Question: Trying to contribute some optimization for the parallelization in the pystruct module and in discussions trying to explain my thinking for why I wanted to instantiate pools as early in the execution as possible and keep them around as long as possible, reusing them, I realized I know that it works best to do this, but I don't completely know why.
I know that the claim, on *nix systems, is that a pool worker subprocess copies on write from all the globals in the parent process. This is definitely the case on the whole, but I think a caveat should be added that when one of those globals is a particularly dense data structure like a numpy or scipy matrix, it appears that whatever references get copied down into the worker are actually pretty sizeable even if the whole object isn't being copied, and so spawning new pools late in the execution can cause memory issues. I have found the best practice is to spawn a pool as early as possible, so that any data structures are small.
I have known this for a while and engineered around it in applications at work but the best explanation I've gotten is what I posted in the thread here:
<URL>
Looking at the python script below, essentially, you would expect free memory in the pool created step in the first run and the matrix created step in the second to be basically equal, as in both final pool terminated calls. But they never are, there is always (unless something else is going on on the machine of course) more free memory when you create the pool first. That effect increases with the complexity (and size) of the data structures in the global namespace at the time the pool is created (I think). Does anyone have a good explanation for this?
I made this little picture with the bash loop and the R script also below to illustrate, showing the free memory overall after both pool and matrix are created, depending on the order:

pool_memory_test.py:
'''
import numpy as np
import multiprocessing as mp
import logging
def memory():
"""
Get node total memory and memory usage
"""
with open('/proc/meminfo', 'r') as mem:
ret = {}
tmp = 0
for i in mem:
sline = i.split()
if str(sline[0]) == 'MemTotal:':
ret['total'] = int(sline[1])
elif str(sline[0]) in ('MemFree:', 'Buffers:', 'Cached:'):
tmp += int(sline[1])
ret['free'] = tmp
ret['used'] = int(ret['total']) - int(ret['free'])
return ret
if __name__ == '__main__':
import argparse
parser = argparse.ArgumentParser()
parser.add_argument('--pool_first', action='store_true')
parser.add_argument('--call_map', action='store_true')
args = parser.parse_args()
if args.pool_first:
logging.debug('start:
{}
'.format(' '.join(['{}: {}'.format(k,v)
for k,v in memory().items()])))
p = mp.Pool()
logging.debug('pool created:
{}
'.format(' '.join(['{}: {}'.format(k,v)
for k,v in memory().items()])))
biggish_matrix = np.ones((50000,5000))
logging.debug('matrix created:
{}
'.format(' '.join(['{}: {}'.format(k,v)
for k,v in memory().items()])))
print memory()['free']
else:
logging.debug('start:
{}
'.format(' '.join(['{}: {}'.format(k,v)
for k,v in memory().items()])))
biggish_matrix = np.ones((50000,5000))
logging.debug('matrix created:
{}
'.format(' '.join(['{}: {}'.format(k,v)
for k,v in memory().items()])))
p = mp.Pool()
logging.debug('pool created:
{}
'.format(' '.join(['{}: {}'.format(k,v)
for k,v in memory().items()])))
print memory()['free']
if args.call_map:
row_sums = p.map(sum, biggish_matrix)
logging.debug('sum mapped:
{}
'.format(' '.join(['{}: {}'.format(k,v)
for k,v in memory().items()])))
p.terminate()
p.join()
logging.debug('pool terminated:
{}
'.format(' '.join(['{}: {}'.format(k,v)
for k,v in memory().items()])))
'''
pool_memory_test.sh
'''
#! /bin/bash
rm pool_first_obs.txt > /dev/null 2>&1;
rm matrix_first_obs.txt > /dev/null 2>&1;
for ((n=0;n<100;n++)); do
python pool_memory_test.py --pool_first >> pool_first_obs.txt;
python pool_memory_test.py >> matrix_first_obs.txt;
done
'''
pool_memory_test_plot.R:
'''
library(ggplot2)
library(reshape2)
pool_first = as.numeric(readLines('pool_first_obs.txt'))
matrix_first = as.numeric(readLines('matrix_first_obs.txt'))
df = data.frame(i=seq(1,100), pool_first, matrix_first)
ggplot(data=melt(df, id.vars='i'), aes(x=i, y=value, color=variable)) +
geom_point() + geom_smooth() + xlab('iteration') +
ylab('free memory') + ggsave('multiprocessing_pool_memory.png')
'''
EDIT: fixing small bug in script caused by overzealous find/replace and rerunning fixed
EDIT2: "-0" slicing? You can do that? :)
EDIT3: better python script, bash looping and visualization, ok done with this rabbit hole for now :)
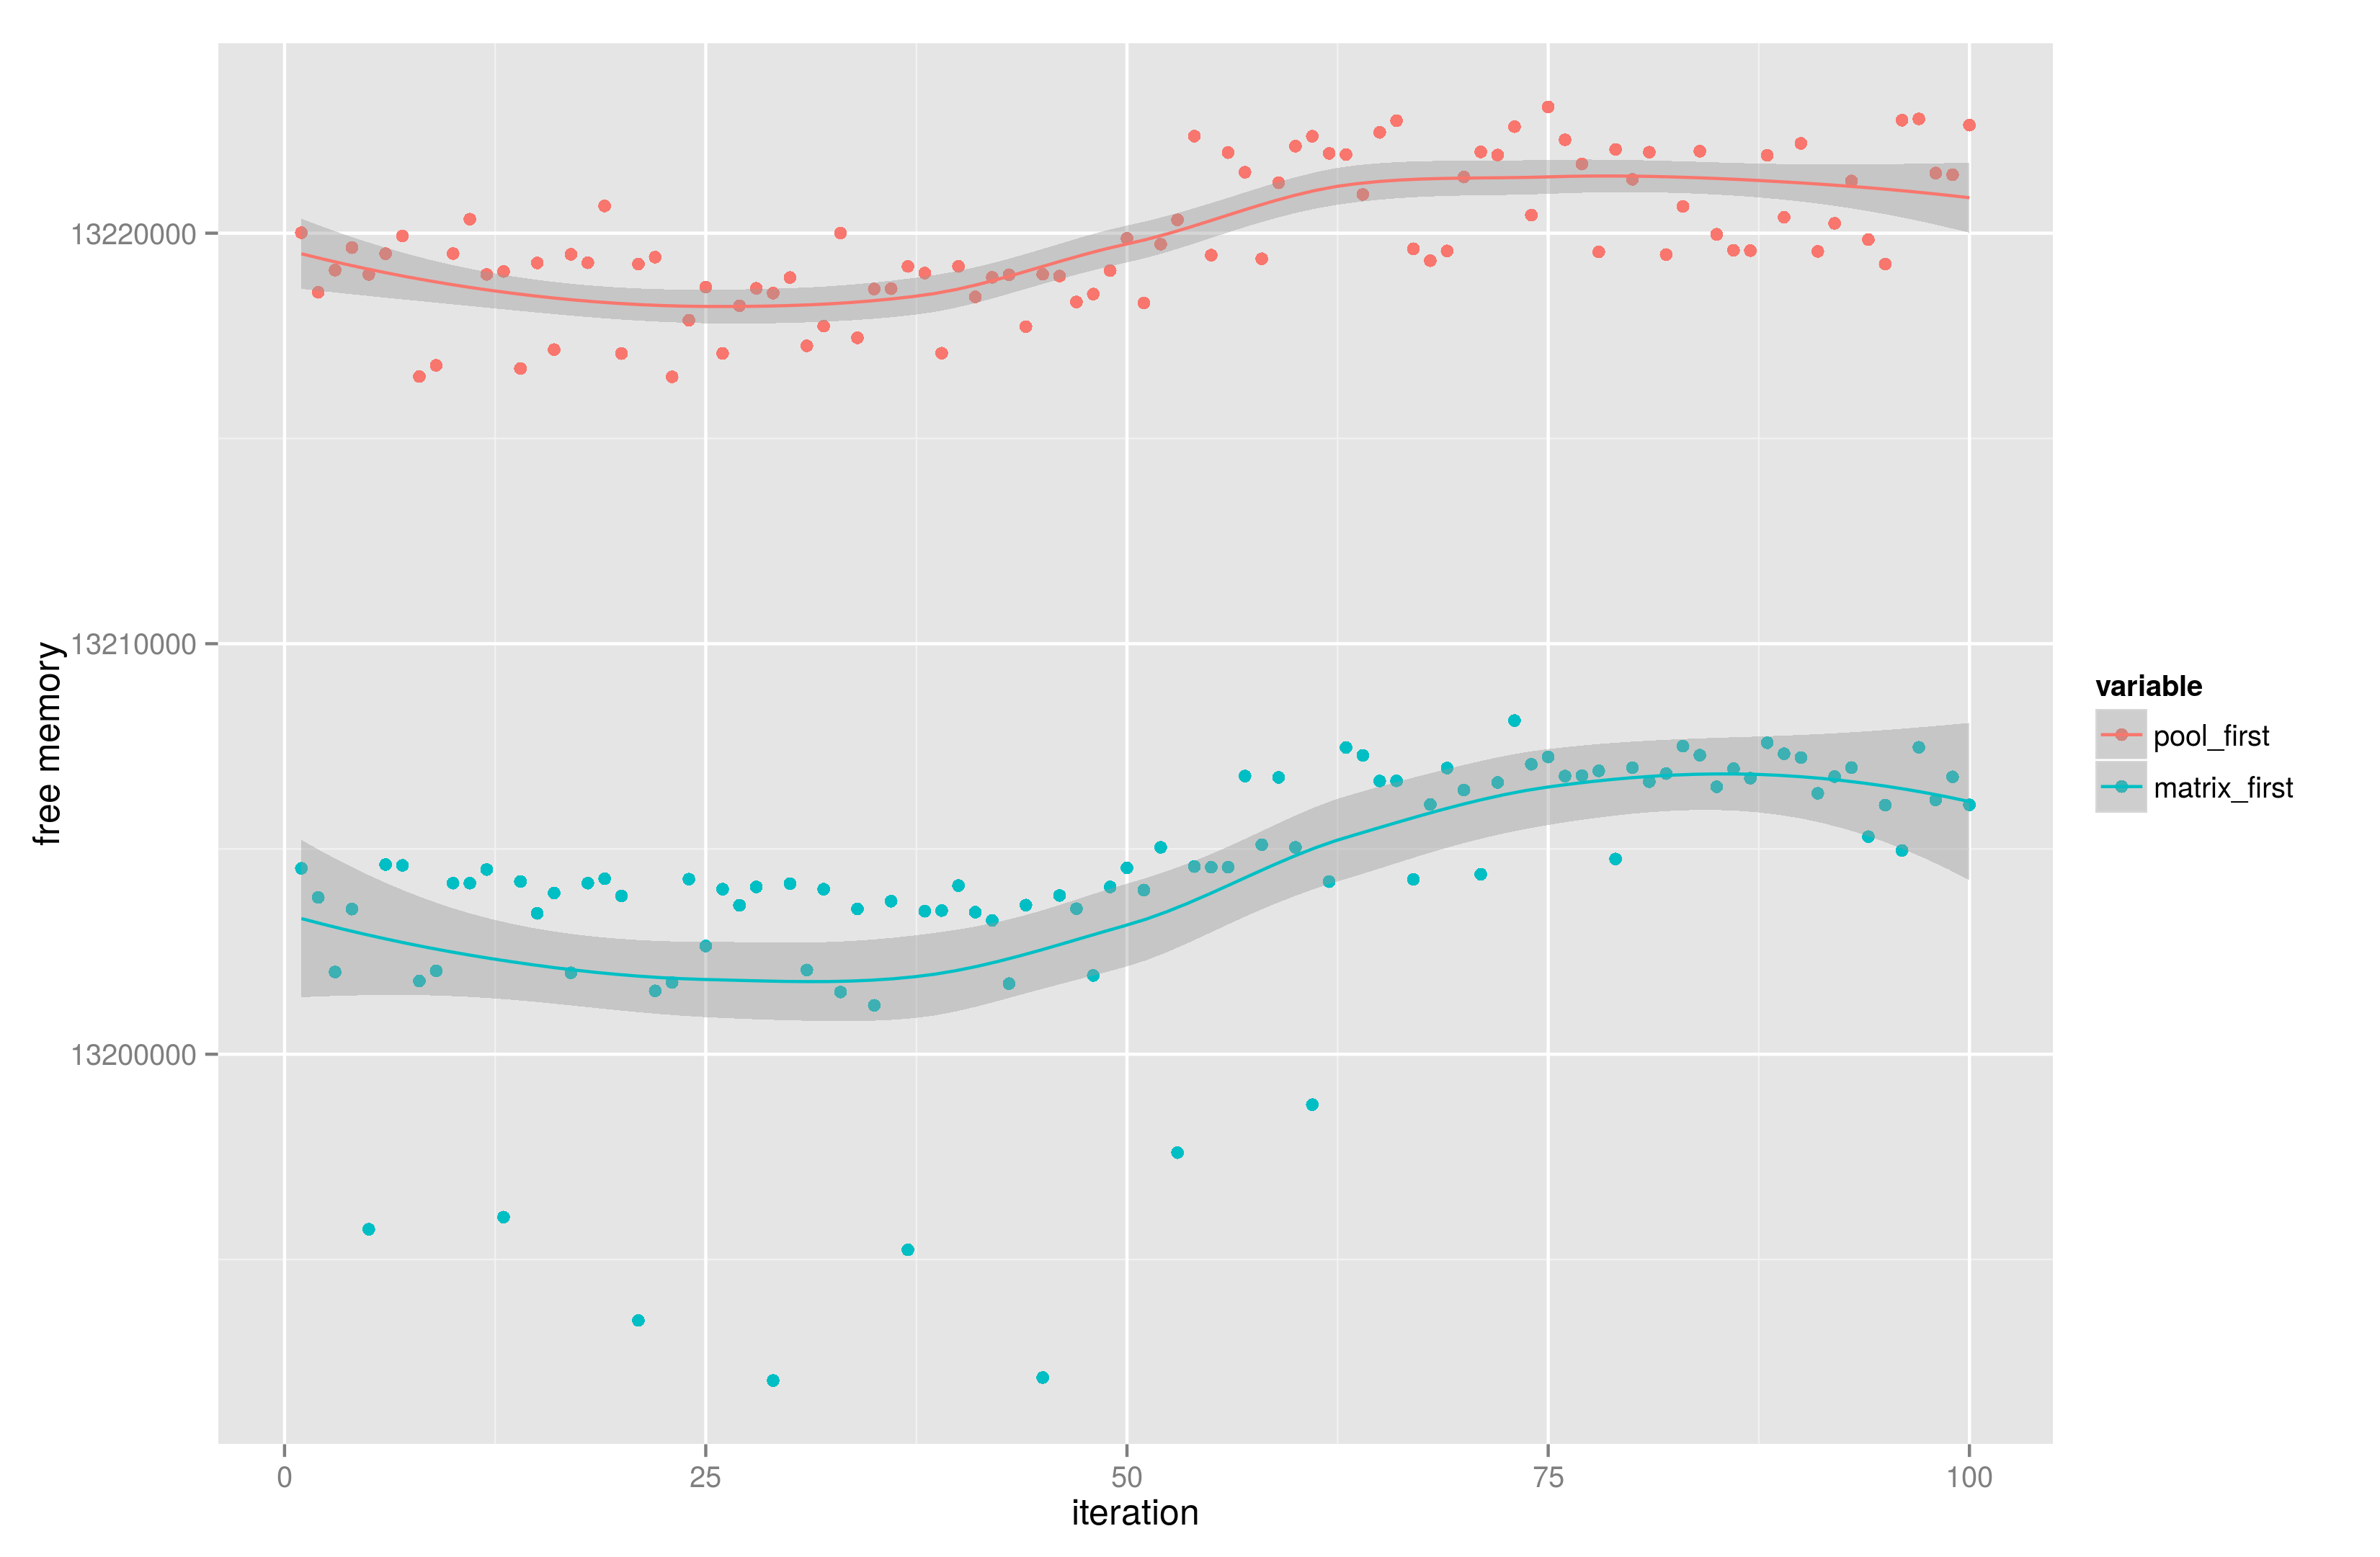
Answer: Your question touches several loosely coupled mechanics. And it's also one that seems an easy target for additional karma points, but you can feel something's wrong and 3 hours later it's a completely different question. So in return for all the fun I had, you may find useful some of the information below.
: Measure used memory, not free. That gives consistent results of (almost) the same result for pool/matrix order and large object size for me.
'''
def memory():
import resource
# RUSAGE_BOTH is not always available
self = resource.getrusage(resource.RUSAGE_SELF).ru_maxrss
children = resource.getrusage(resource.RUSAGE_CHILDREN).ru_maxrss
return self + children
'''
Before answering questions you didn't ask, but those closely related, here's some background.
## Background
The most widespread implementation, CPython (both 2 and 3 versions) use reference counting memory management [1]. Whenever you use Python object as value, it's reference counter is increased by one, and decreased back when reference is lost. The counter is an integer defined in C struct holding data of each Python object [2]. Takeaway: reference counter is changing all the time, it is stored along with the rest of object data.
Most "Unix inspired OS" (BSD family, Linux, OSX, etc) sport copy-on-write [3] memory access semantic. After 'fork()', two processes have distinct memory page tables pointing to the same physical pages. But OS has marked the pages as write-protected, so when you do any memory write, CPU raises memory access exception, which is handled by OS to copy original page into new place. It walks and quacks like process has isolated memory, but hey, let's save some time (on copying) and RAM while parts of memory are equivalent. Takeaway: 'fork' (or 'mp.Pool') create new processes, but they (almost) don't use any extra memory just yet.
CPython stores "small" objects in large pools (arenas) [4]. In common scenario where you create and destroy large number of small objects, for example, temporary variables inside a function, you don't want to call OS memory management too often. Other programming languages (most compiled ones, at least), use stack for this purpose.
## Related questions
- 'mp.Pool()''multiprocessing.Pool.__init__'- - 'numpy.ones''list''matrix = [[1,1,...],[1,2,...],...]''matrix = numpy.ones((50000, 5000))''numpy.array''data = '.'*size'
## Sources
1. https://docs.python.org/2/c-api/refcounting.html
2. https://docs.python.org/2/c-api/structures.html#c.PyObject_HEAD
3. http://minnie.tuhs.org/CompArch/Lectures/week09.html#tth_sEc2.8
4. http://www.evanjones.ca/memoryallocator/
5. https://github.com/python/cpython/search?utf8=%E2%9C%93&q=globals+path%3ALib%2Fmultiprocessing%2F&type=Code
6. Getting all said together https://gist.github.com/temoto/af663106a3da414359fa